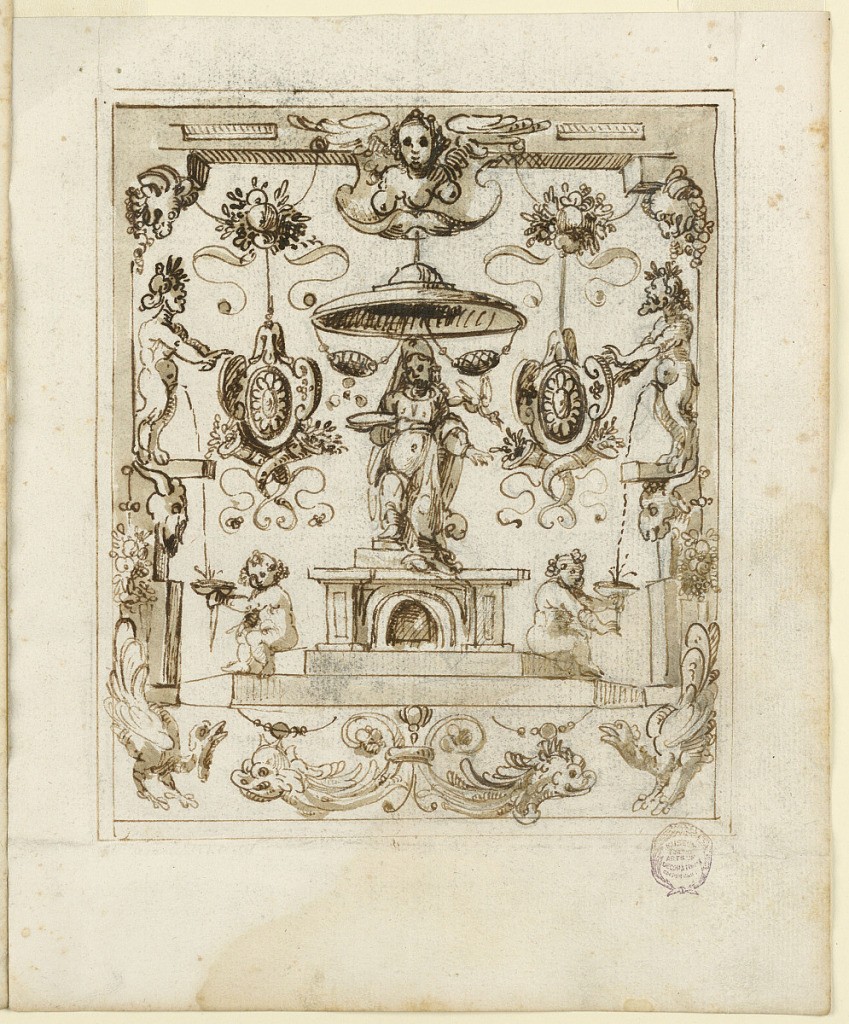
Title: Project for decoration of a panel
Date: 1600–1625
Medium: Pen and ink, brush and brown watercolor, charcoal, on paper
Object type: Drawing
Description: In the center is a high pedestal with the figure of a standing woman, with a canopy above her. On the steps of the pedestal sit two children holding bowls, into which satyrs, standing upon consoles of the framing woodwork urinate. The woodwork is supported by a central motif with two half-figures of dolphins and two turkeys at the corner.